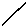
Label: line